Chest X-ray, PA view. Patient: 67 years old, sex F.
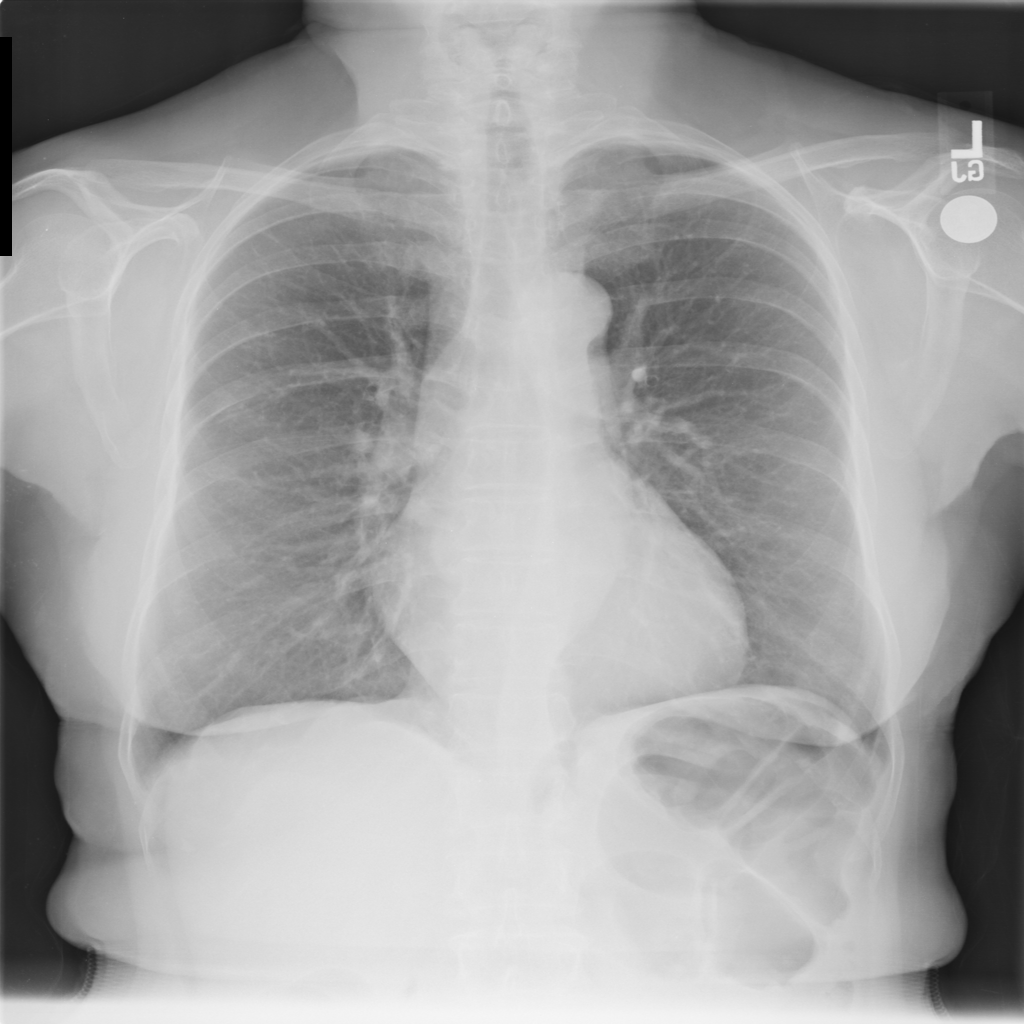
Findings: No Finding